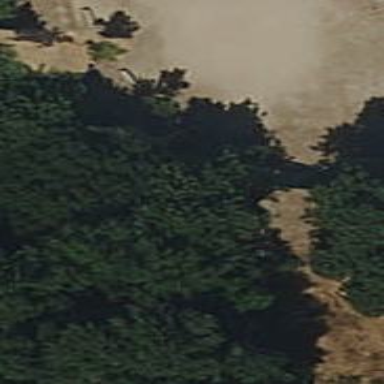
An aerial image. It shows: Path on bridge.